Question: Whilst typing in iPython, pressing 'CTRL+A' I get taken to the front of the line as expected.
Now, after entering a line and recalling it by pressing the 'Up arrow' I want to jump back to the front again, so I press 'CTRL+A':

Why am I now stuck on the right side of the screen in an empty line? If I press 'Up arrow' then 'Down arrow' here I get the original line and then I can 'CTRL+A' to the front of it but I really have no idea why I was put on the right side in the first place.
I am on OS X 10.8.2
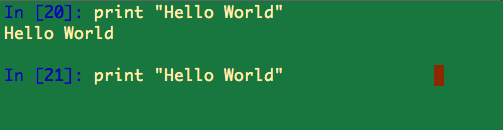
Answer: There are various well-known incompatibilities with the default line editing library included with OSX, called 'libedit'. So much so that IPython should start with a warning: "libedit detected, readline will not be well-behaved".
That same warning should show you how to solve it: do 'easy_install readline' to install the standard readline library, which is much better behaved.
(Note that for reasons I don't fully understand, you do apparently need to use easy_install, rather than pip as I usually recommend.)